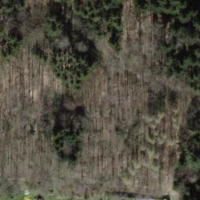
EUNIS habitat code: 41
Species observed at this site:
Lamium galeobdolon
Aegopodium podagraria